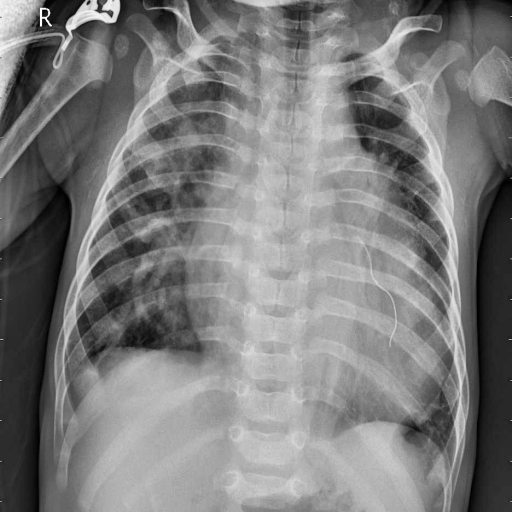
Finding: PNEUMONIA